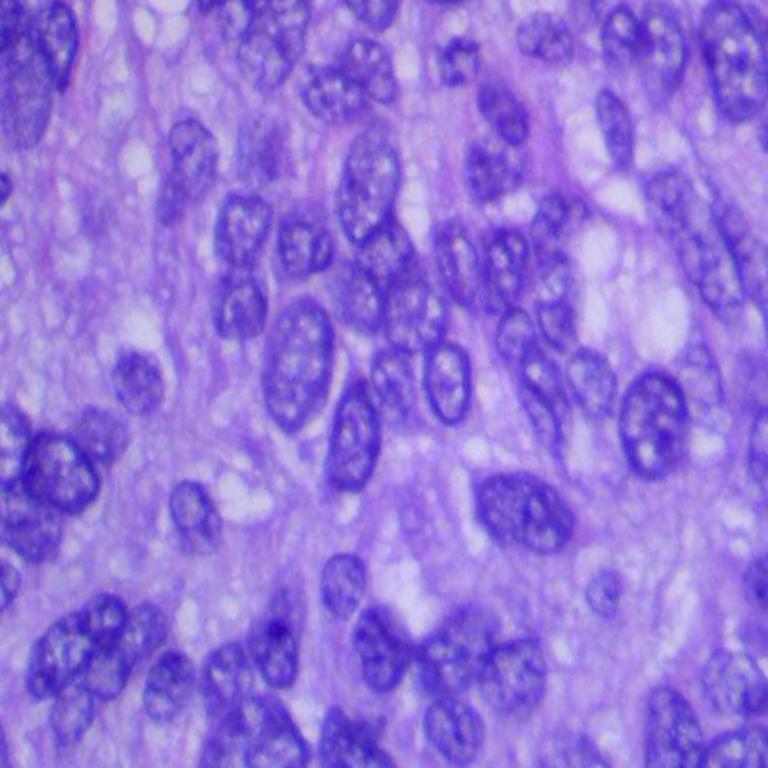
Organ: lung
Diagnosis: squamous carcinomas